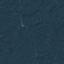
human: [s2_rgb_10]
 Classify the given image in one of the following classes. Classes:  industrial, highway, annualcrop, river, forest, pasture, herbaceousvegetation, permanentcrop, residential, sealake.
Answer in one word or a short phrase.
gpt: Forest